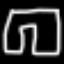
Label: pants